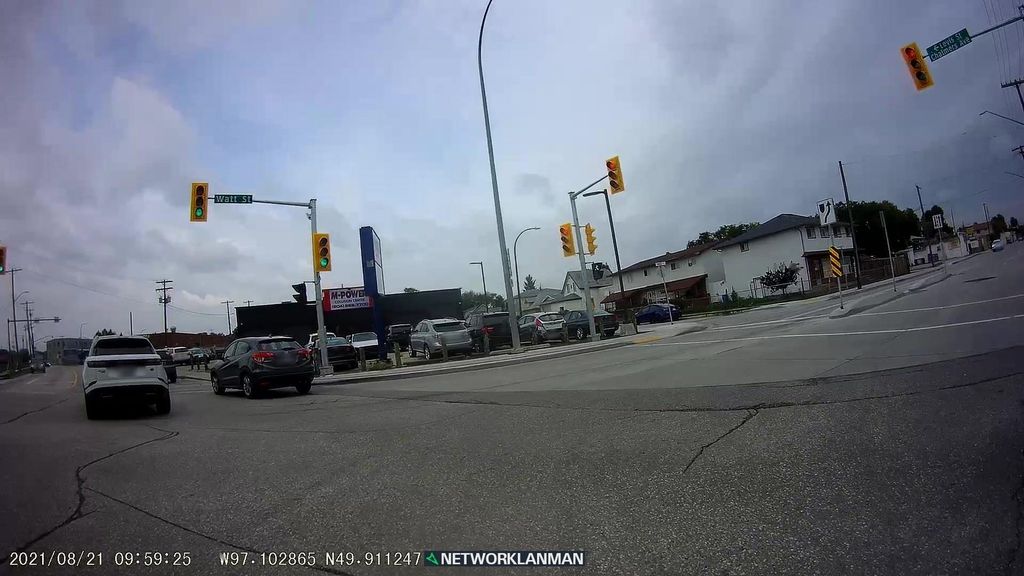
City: winnipeg